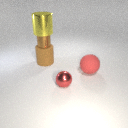
small red metal sphere in front of large red rubber sphere